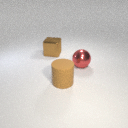
large brown rubber cylinder in front of large brown metal cube